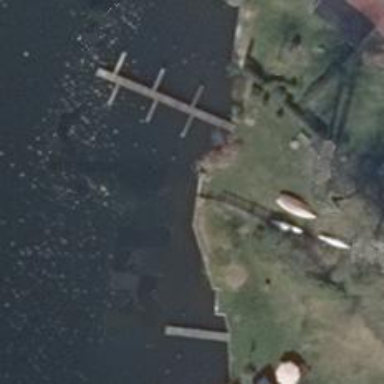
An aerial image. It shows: Man-made pier.